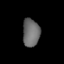
Tissue: lung
Cell type: Epithelial cells
Senescence score: 0.1847
Nuclear area (px): 462
Mean DAPI intensity: 108.134